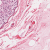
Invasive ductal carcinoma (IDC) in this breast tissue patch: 0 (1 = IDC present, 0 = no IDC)